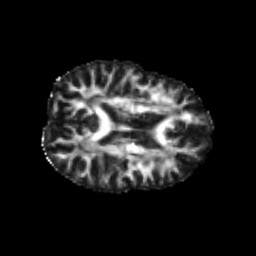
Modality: FA
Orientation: axial
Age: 26
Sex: female
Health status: healthy
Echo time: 0.074 s